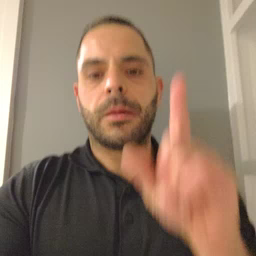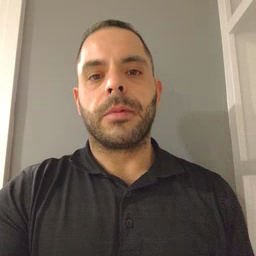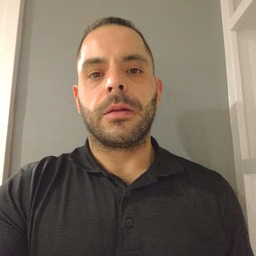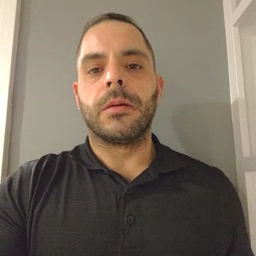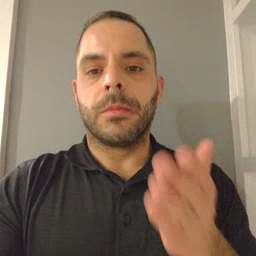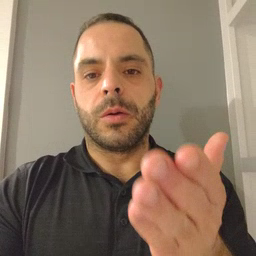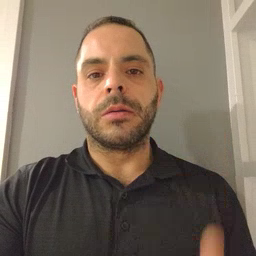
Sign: boat